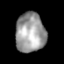
Tissue: skin
Cell type: Epithelial cells
Senescence score: 0.2481
Nuclear area (px): 1150
Mean DAPI intensity: 156.592